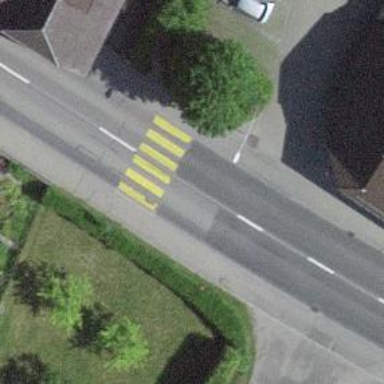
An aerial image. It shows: Zebra crossing on the road.